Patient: sex F, age 69
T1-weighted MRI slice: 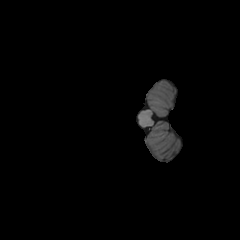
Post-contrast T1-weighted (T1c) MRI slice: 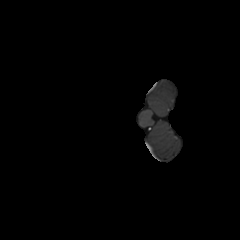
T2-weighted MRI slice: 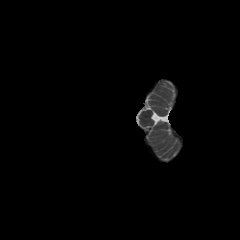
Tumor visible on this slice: no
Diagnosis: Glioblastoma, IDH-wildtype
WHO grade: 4